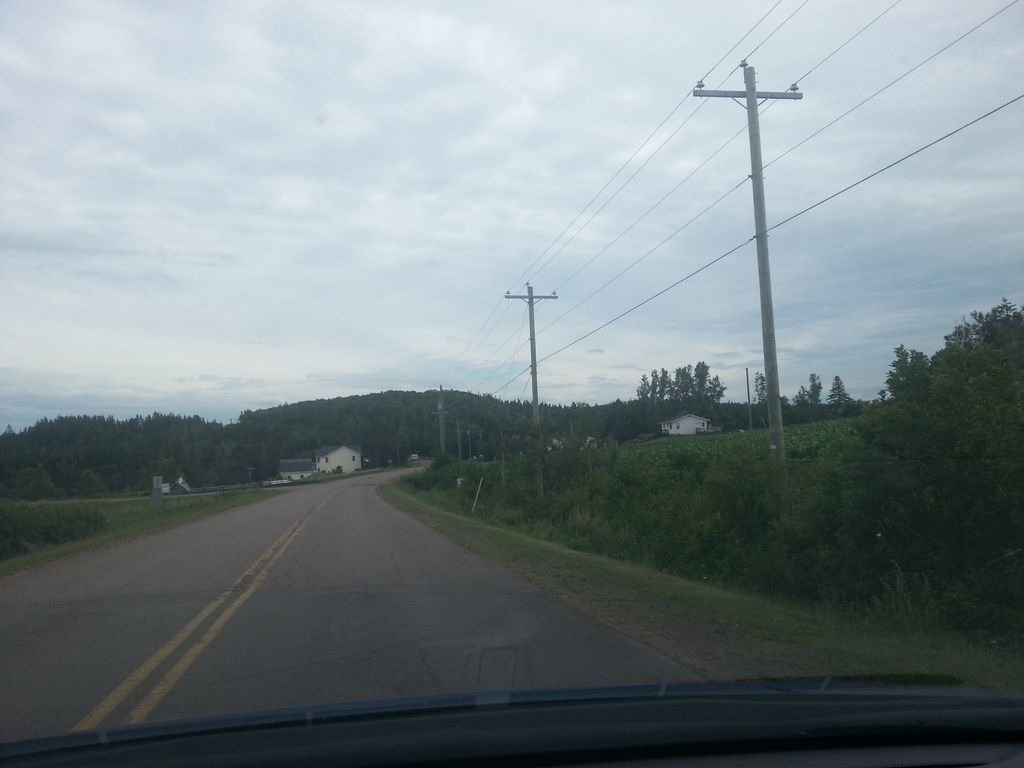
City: charlottetown